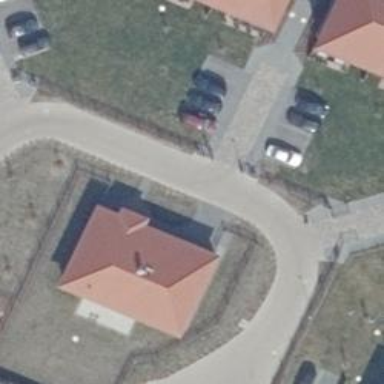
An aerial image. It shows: Residential road with no sidewalk.